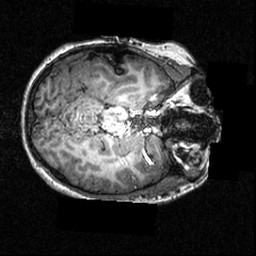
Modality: T1w
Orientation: axial
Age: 18
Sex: female
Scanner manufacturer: siemens
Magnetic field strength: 3.951 T
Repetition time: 1.5 s
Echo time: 0.00335 s